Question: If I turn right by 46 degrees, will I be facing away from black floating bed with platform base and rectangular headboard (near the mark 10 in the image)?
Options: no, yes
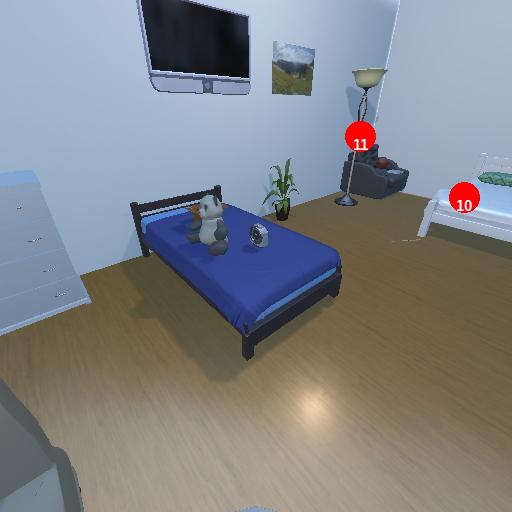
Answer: no